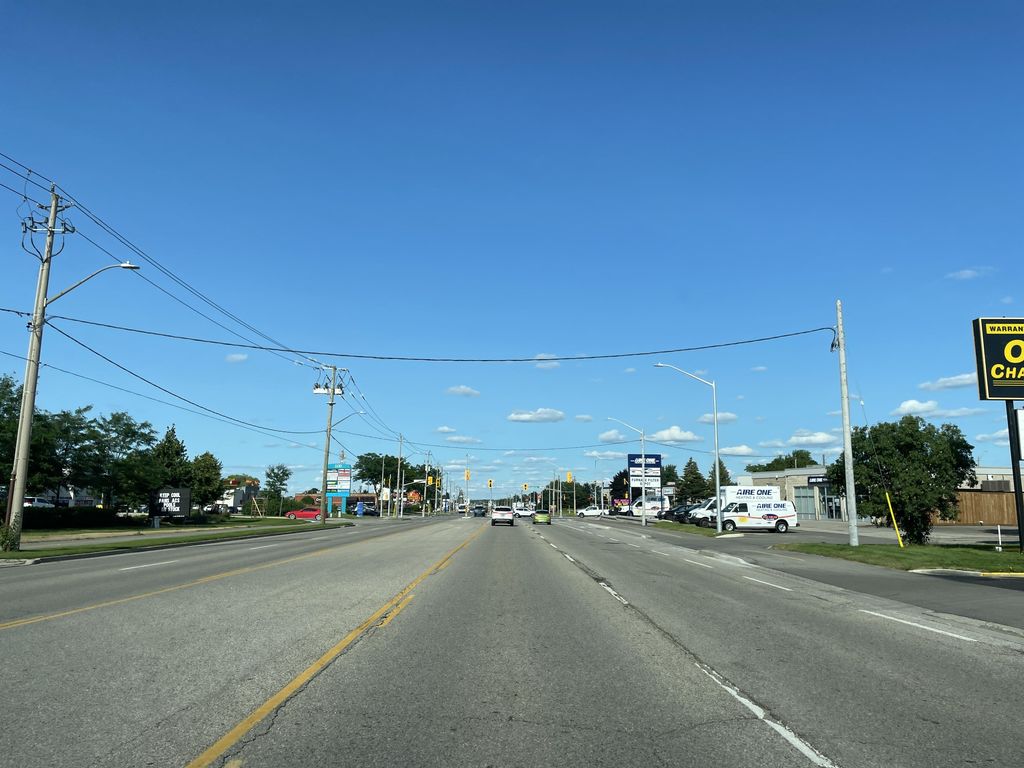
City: kitchener-waterloo